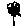
Label: flower